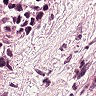
Metastatic tissue present: yes